Field crop: maize
Growth stage: 2
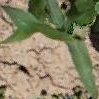
Species: maize